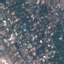
Land use / land cover: Residential